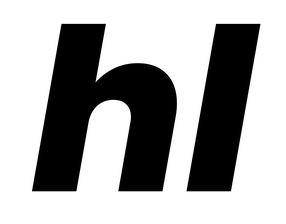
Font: Poppins-ExtraBoldItalic